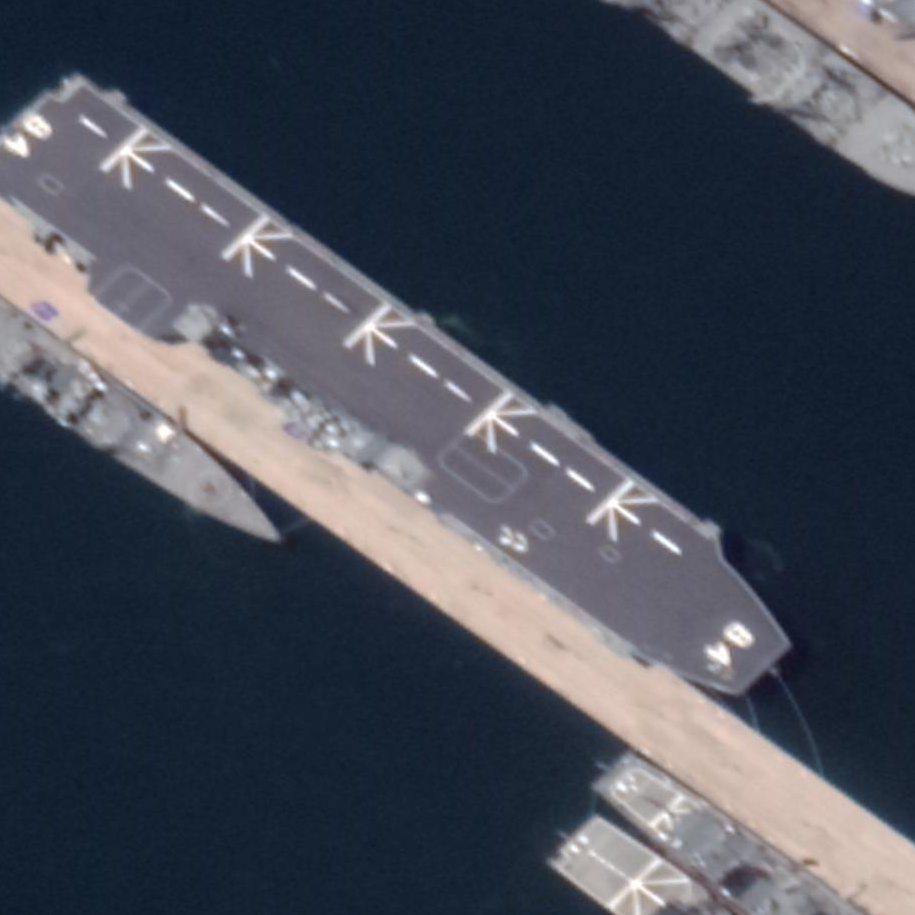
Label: Lzumo-class_helicopter_destroyer